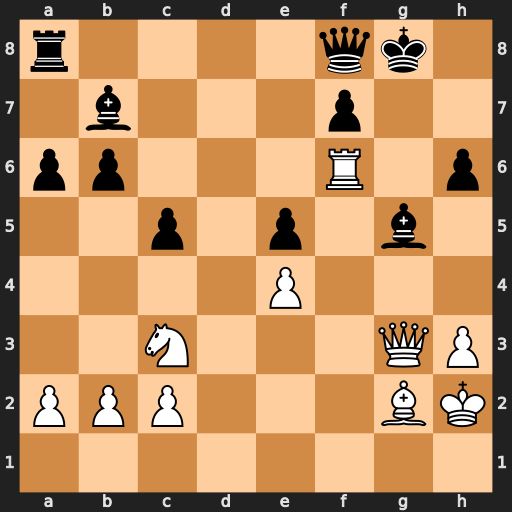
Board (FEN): r4qk1/1b3p2/pp3R1p/2p1p1b1/4P3/2N3QP/PPP3BK/8
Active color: w
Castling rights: -
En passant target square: -
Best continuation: h4 Qg7 hxg5